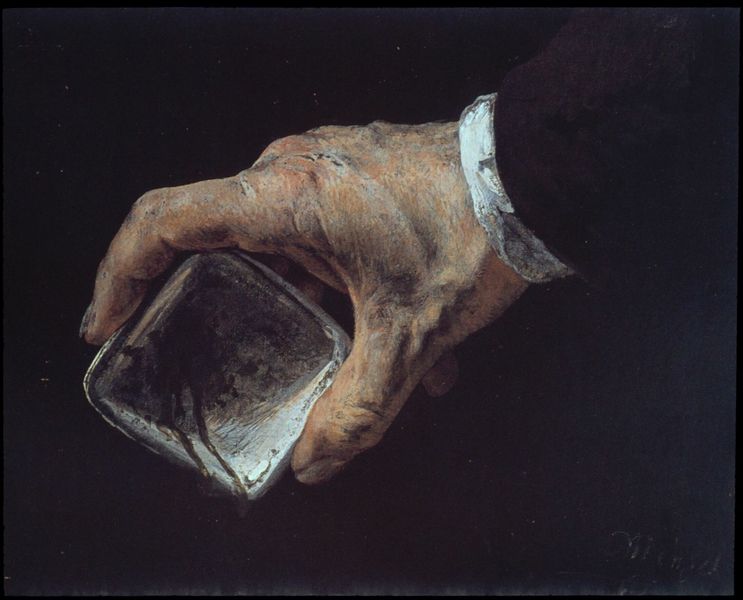
Titel: Menzels rechte Hand mit Farbnapf
Künstler: Adolph Menzel
Standort: Berlin
Institution: Kupferstichkabinett
Schlagwörter: blau, dunkel, gemälde, hand, haut, mann, schatten, wasser, weiß, gelb, ocker, ausschnitt, braun, daumen, finger, glas, grau, hell, hintergrund, licht, orange, schwarz, eis, rot, beige, expressionismus, malerei, anzug, hemd, jacke, wand, arm, arme, falten, halten, inkarnat, kragen, schale, silber, sockel, stein, ärmel, signatur, spiegel, öl, dunkelheit, realismus, stoff, front, kontrast, rosa, genre, düster, naturalismus, studie, leer, farbe, violett, sigantur, beleuchtung, fliessen, ölgemälde, zeigefinger, detail, maler, menzel, ölfarbe, knöchel, nagel, nägel, zeigen, jackett, jacket, aufsicht, fett, griff, becher, schmutz, gefäß, memento mori, vergänglichkeit, berlin, blut, hautfarbe, dose, draufsicht, schälchen, staub, manschette, tinte, fleck, würfel, wachs, hemdsärmel, fingernägel, flüssigkeit, kristall, silbern, adern, rechteckig, viereckig, lupe, tintenfass, gegenstand, objekt, aschenbecher, quadrat, viereck, behälter, ader, asche, tropfen, kratzer, dreckig, winkel, hautfarben, behältnis, detailstudie, adolph menzel, schmutzig, sacko, hohlform, fingernagel, hemdärmel, daumennagel, saft, farbtopf, männerhand, daumenfalten, jackenärmel, oblekt, zeigefinge, mensel